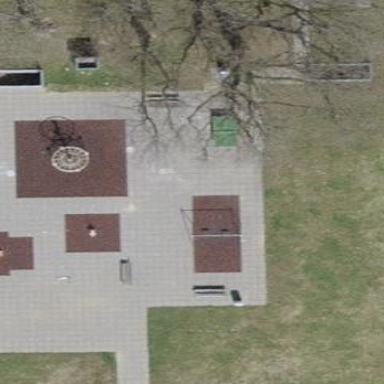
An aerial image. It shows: Playground area for leisure land.